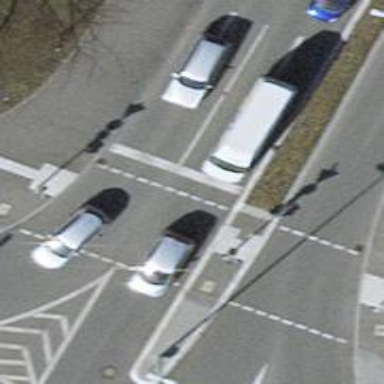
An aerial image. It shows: Road with traffic signals.